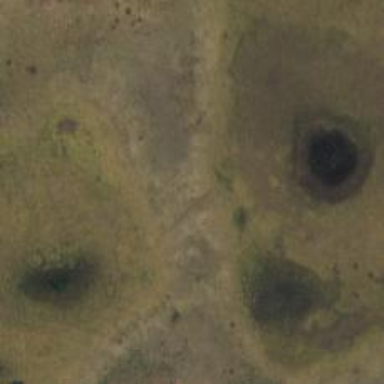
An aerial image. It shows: Wetland area characterized by wet meadow.